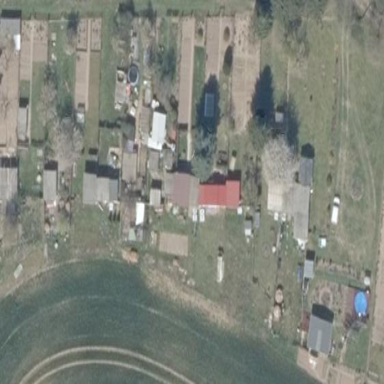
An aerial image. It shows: Allotments area.